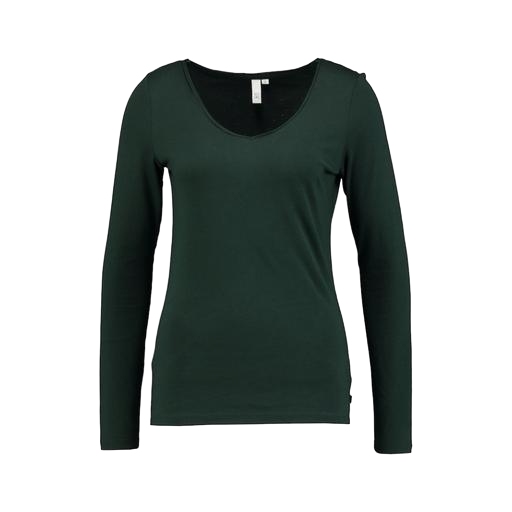
long-sleeve t-shirt only macy, green long-sleeve round-neck tee, green scoop neck t-shirt, white background